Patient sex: M
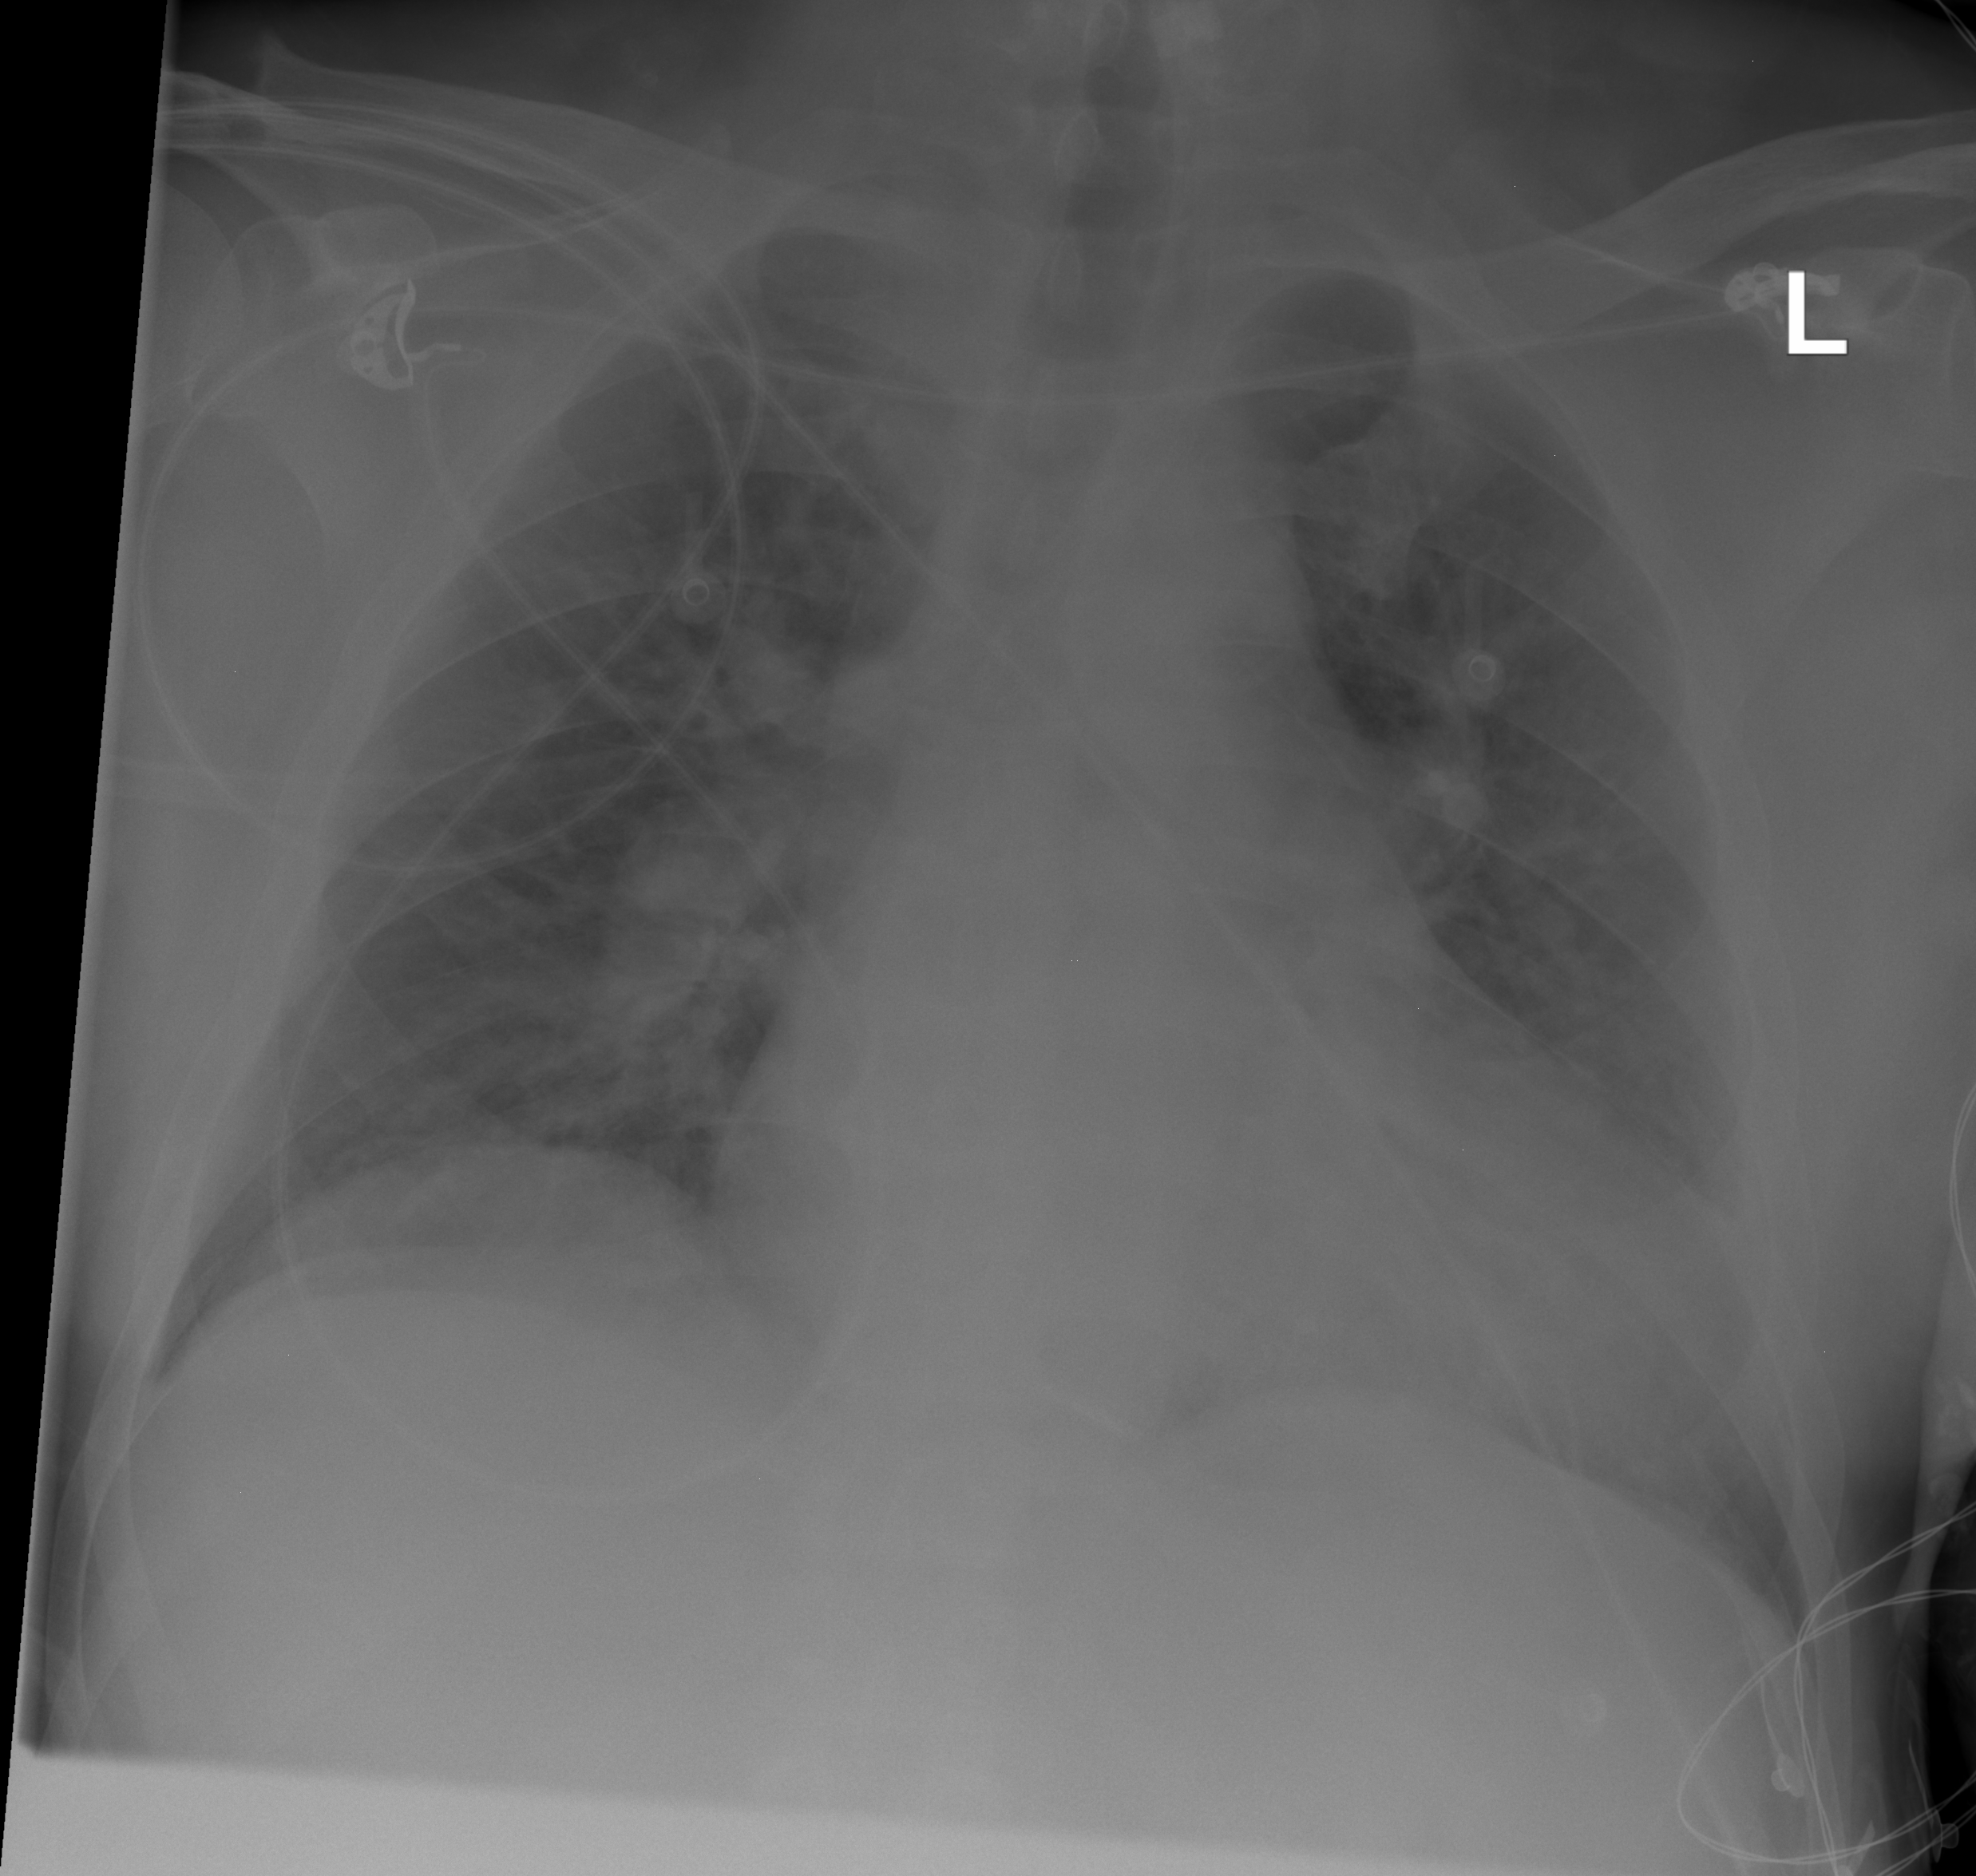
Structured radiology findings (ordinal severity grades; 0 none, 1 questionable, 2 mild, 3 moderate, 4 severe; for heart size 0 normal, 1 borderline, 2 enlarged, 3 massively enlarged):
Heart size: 2
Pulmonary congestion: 2
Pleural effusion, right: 0
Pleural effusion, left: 0
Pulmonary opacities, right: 0
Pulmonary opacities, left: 0
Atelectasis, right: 1
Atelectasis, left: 1